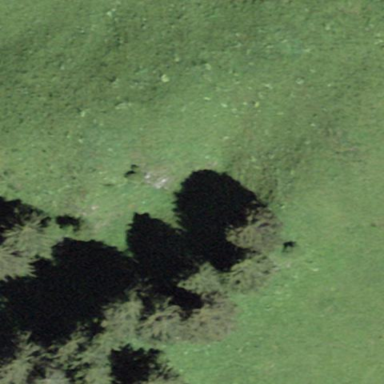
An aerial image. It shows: Beautiful woodland area.